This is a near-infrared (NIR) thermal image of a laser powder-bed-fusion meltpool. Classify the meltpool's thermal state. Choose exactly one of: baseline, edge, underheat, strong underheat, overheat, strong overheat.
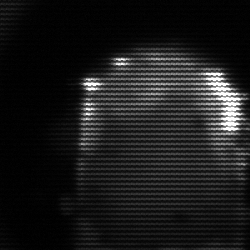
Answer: baseline